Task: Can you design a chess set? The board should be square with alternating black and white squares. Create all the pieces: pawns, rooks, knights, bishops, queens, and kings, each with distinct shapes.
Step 4304:
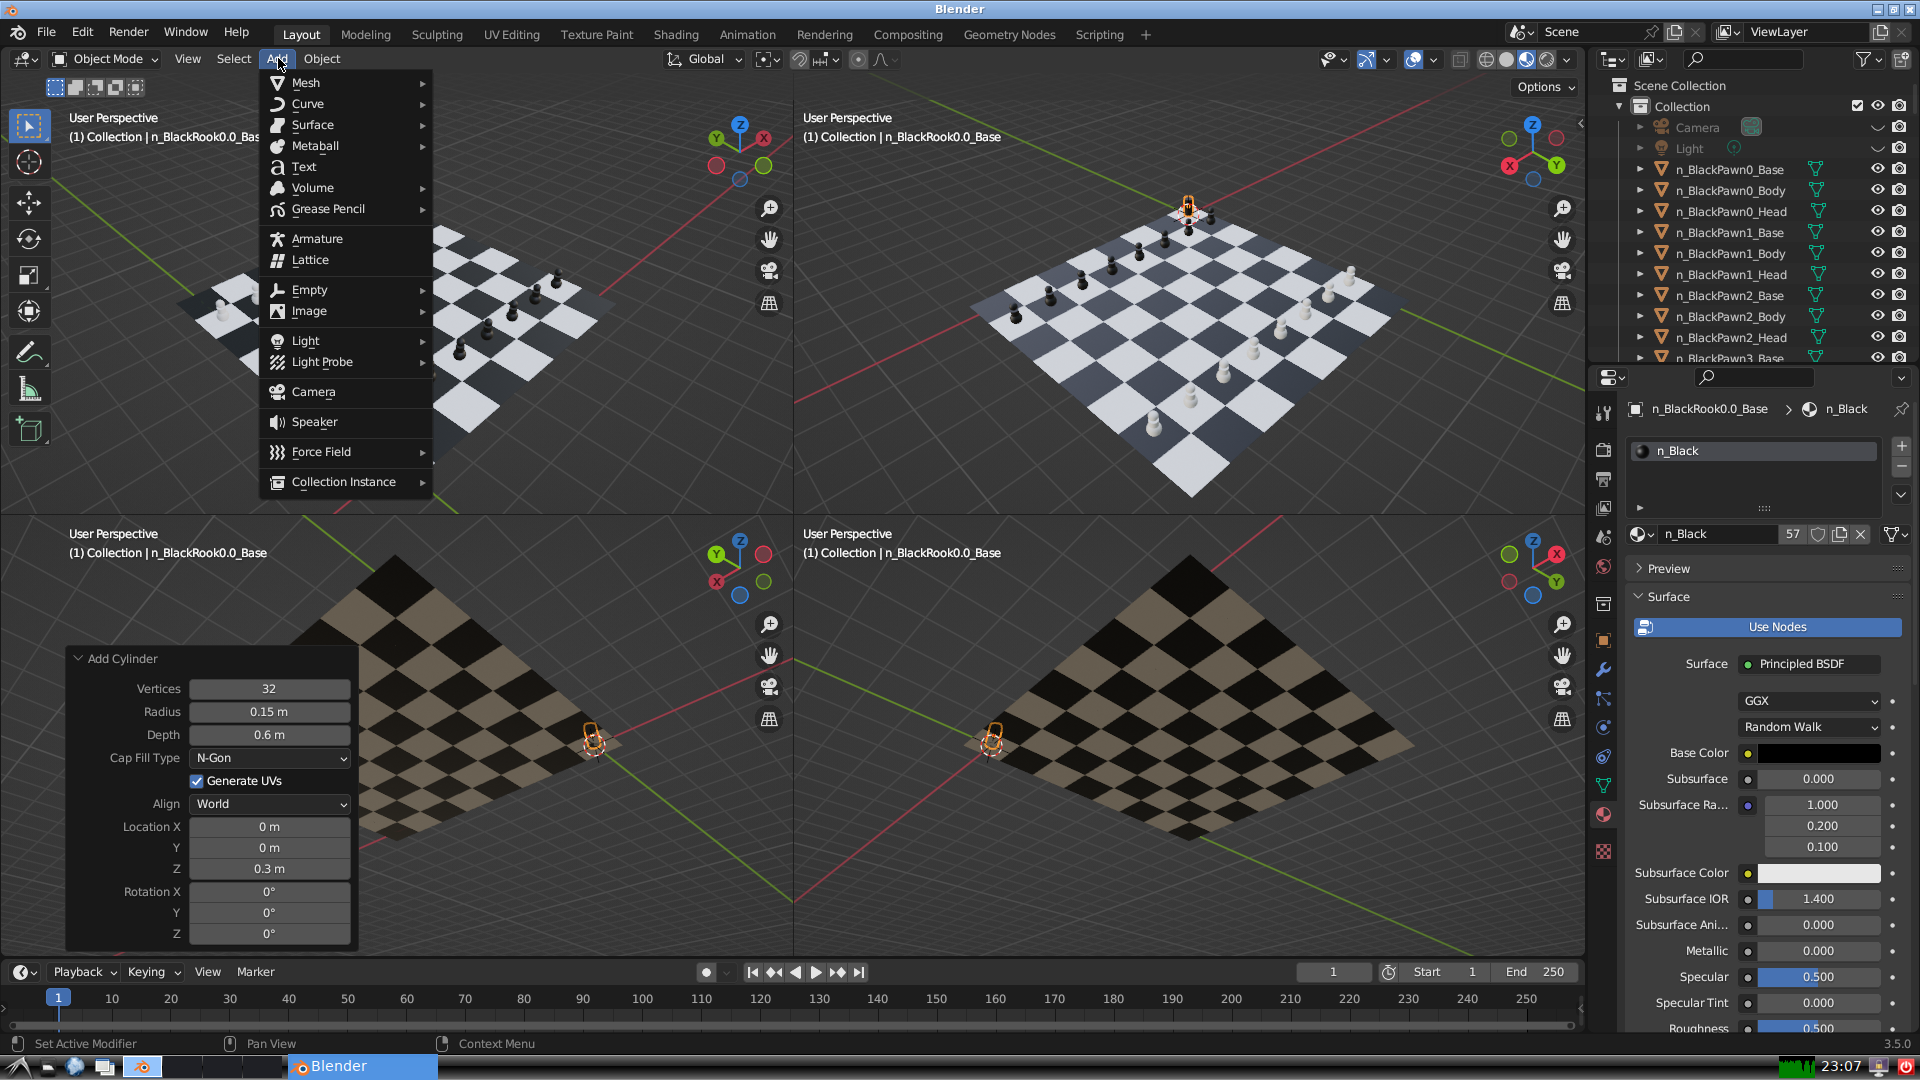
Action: {"mouse_move": [304, 84]}